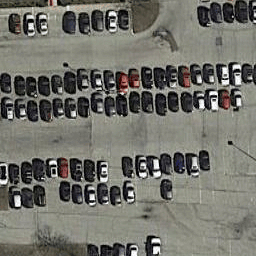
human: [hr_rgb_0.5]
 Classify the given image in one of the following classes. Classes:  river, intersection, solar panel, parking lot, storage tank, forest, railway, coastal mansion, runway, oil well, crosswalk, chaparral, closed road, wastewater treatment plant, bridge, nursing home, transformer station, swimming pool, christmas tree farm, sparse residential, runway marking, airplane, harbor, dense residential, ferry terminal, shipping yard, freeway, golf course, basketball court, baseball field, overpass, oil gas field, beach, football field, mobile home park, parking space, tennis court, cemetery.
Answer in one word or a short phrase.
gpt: parking lot